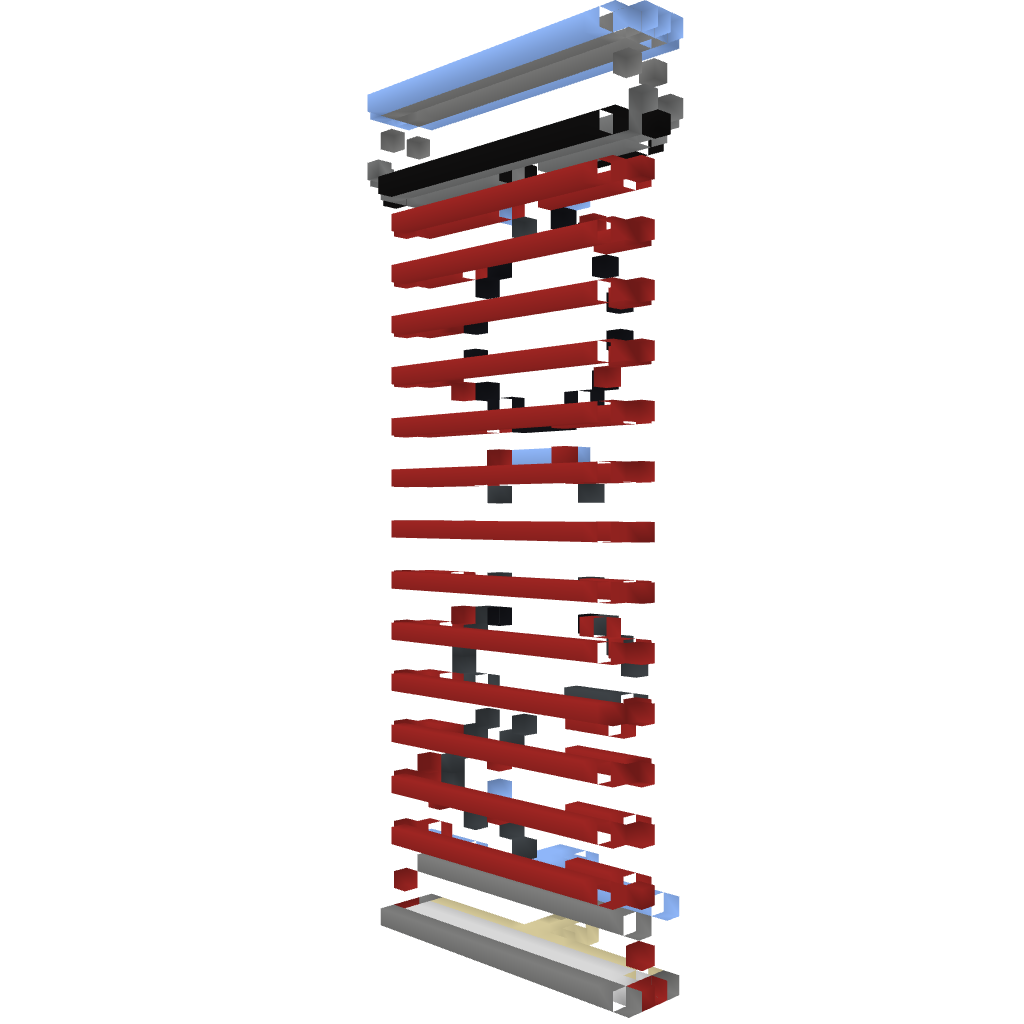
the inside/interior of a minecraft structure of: Enderman farm